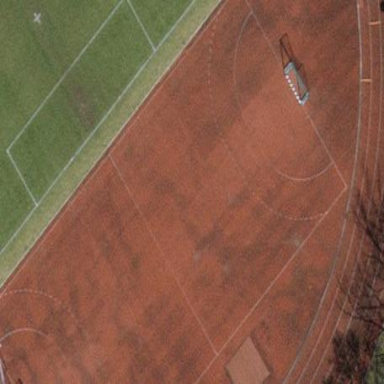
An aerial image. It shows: Multi-sport pitch with tartan surface for leisure activities.